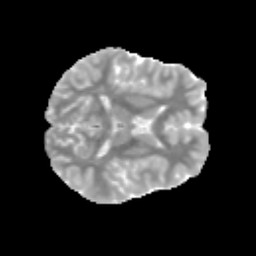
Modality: MD
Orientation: axial
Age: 11
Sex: male
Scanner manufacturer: siemens
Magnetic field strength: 3 T
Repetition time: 3.8 s
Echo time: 0.07 s